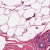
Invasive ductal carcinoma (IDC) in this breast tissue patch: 0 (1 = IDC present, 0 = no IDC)